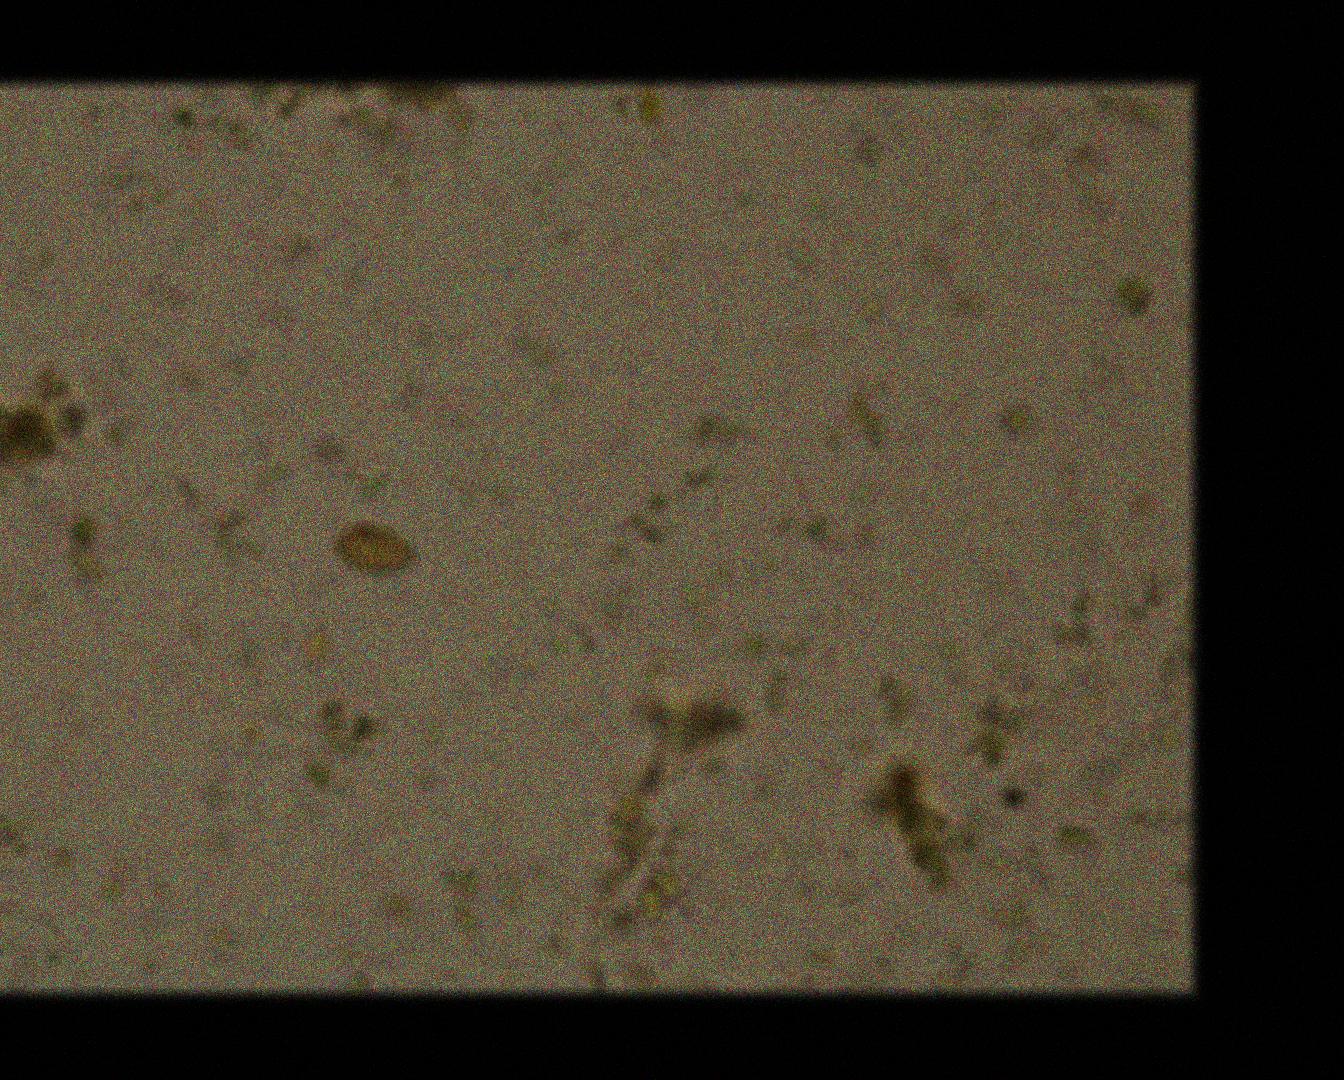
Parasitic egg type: Opisthorchis viverrine